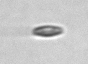
Label: pennate